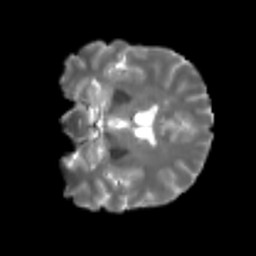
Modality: T2w
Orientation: coronal
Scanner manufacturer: siemens
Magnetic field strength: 3 T
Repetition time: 4 s
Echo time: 0.0594 s